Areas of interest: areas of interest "Yellow River Theater"
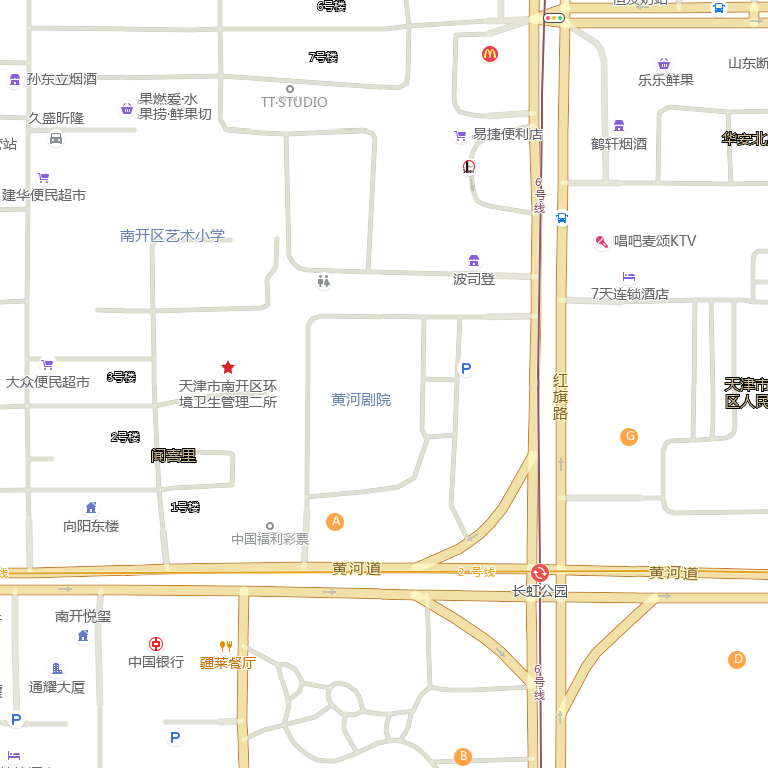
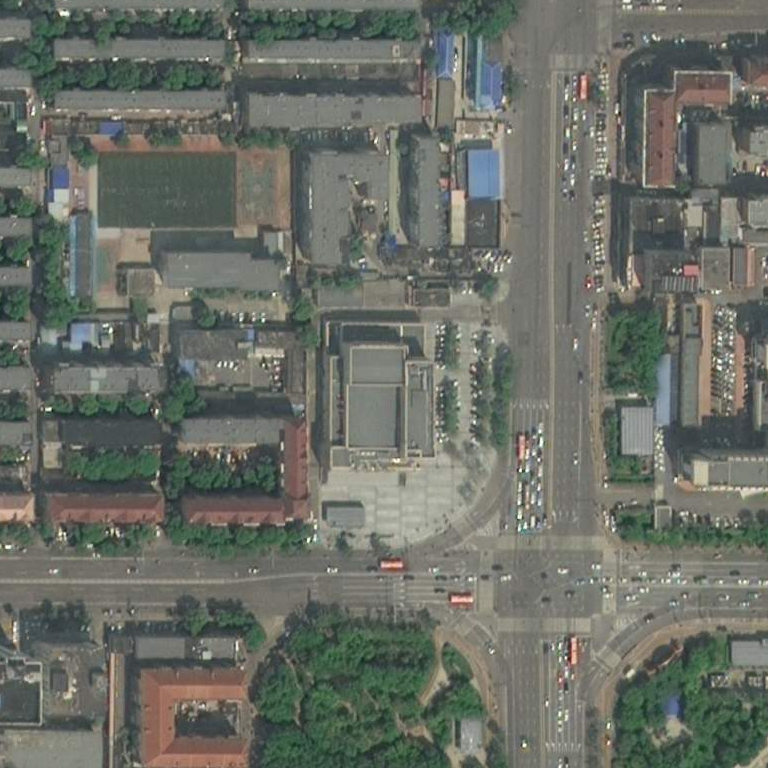